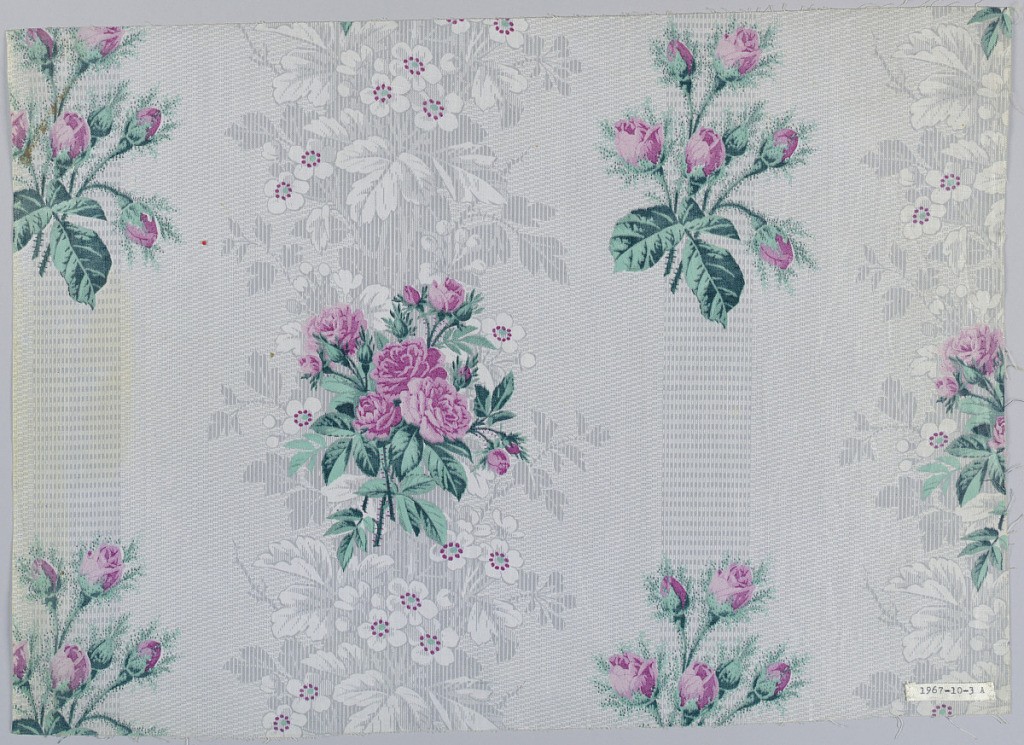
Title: Textile
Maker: Schwartz-Huguenin
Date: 1851–63
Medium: cotton Technique: printed by engraved roller and/or block printed on plain weave; highly glazed
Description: Three samples, same design, different colors. A) Grey ground, probably printed by "Molette," in minute geometric patterns with areas of foliage in grey, with white flowers; floral pattern of rose clusters printed over ground, probably by block. B) Green ground, roses red-violet. C) Grey ground, flowers blue with grey foliage. Highly glazed